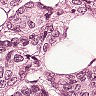
Metastatic tissue present: yes